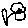
Label: flower